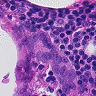
Metastatic tissue present: yes